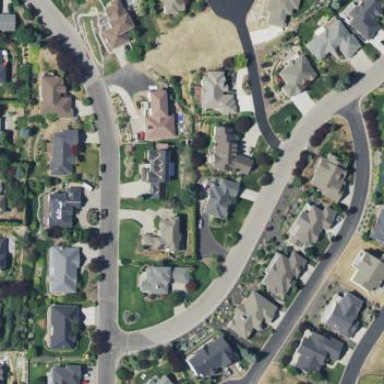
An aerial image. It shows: Residential area consisting of single-family homes.